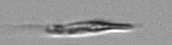
Label: Euglena